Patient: sex F, age 41
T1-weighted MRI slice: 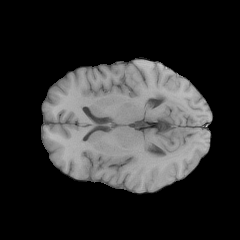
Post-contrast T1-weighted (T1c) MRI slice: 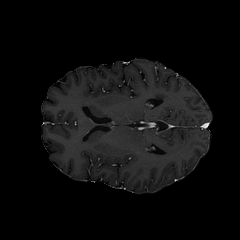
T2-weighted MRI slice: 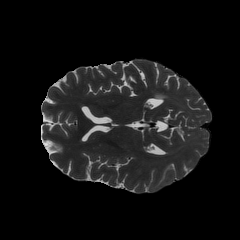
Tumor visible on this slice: no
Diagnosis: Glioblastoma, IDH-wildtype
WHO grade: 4